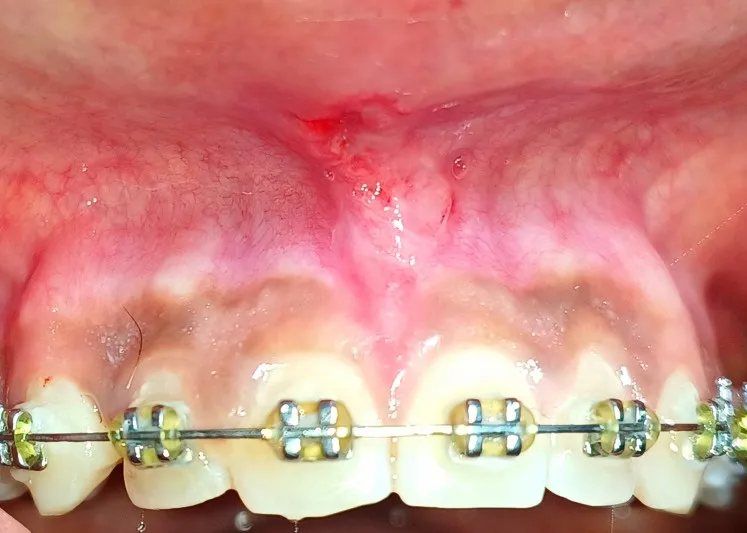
Postoperative view after suture removal showing satisfactory tissue healing of the surgical site.
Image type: medical_photograph (oral_photograph)